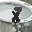
Label: 8